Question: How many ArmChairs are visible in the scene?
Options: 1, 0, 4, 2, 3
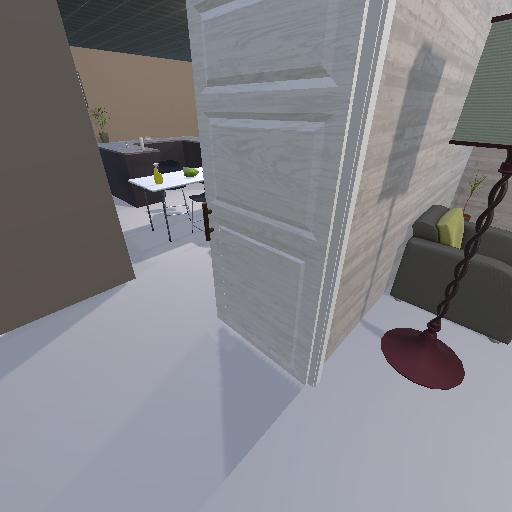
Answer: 1